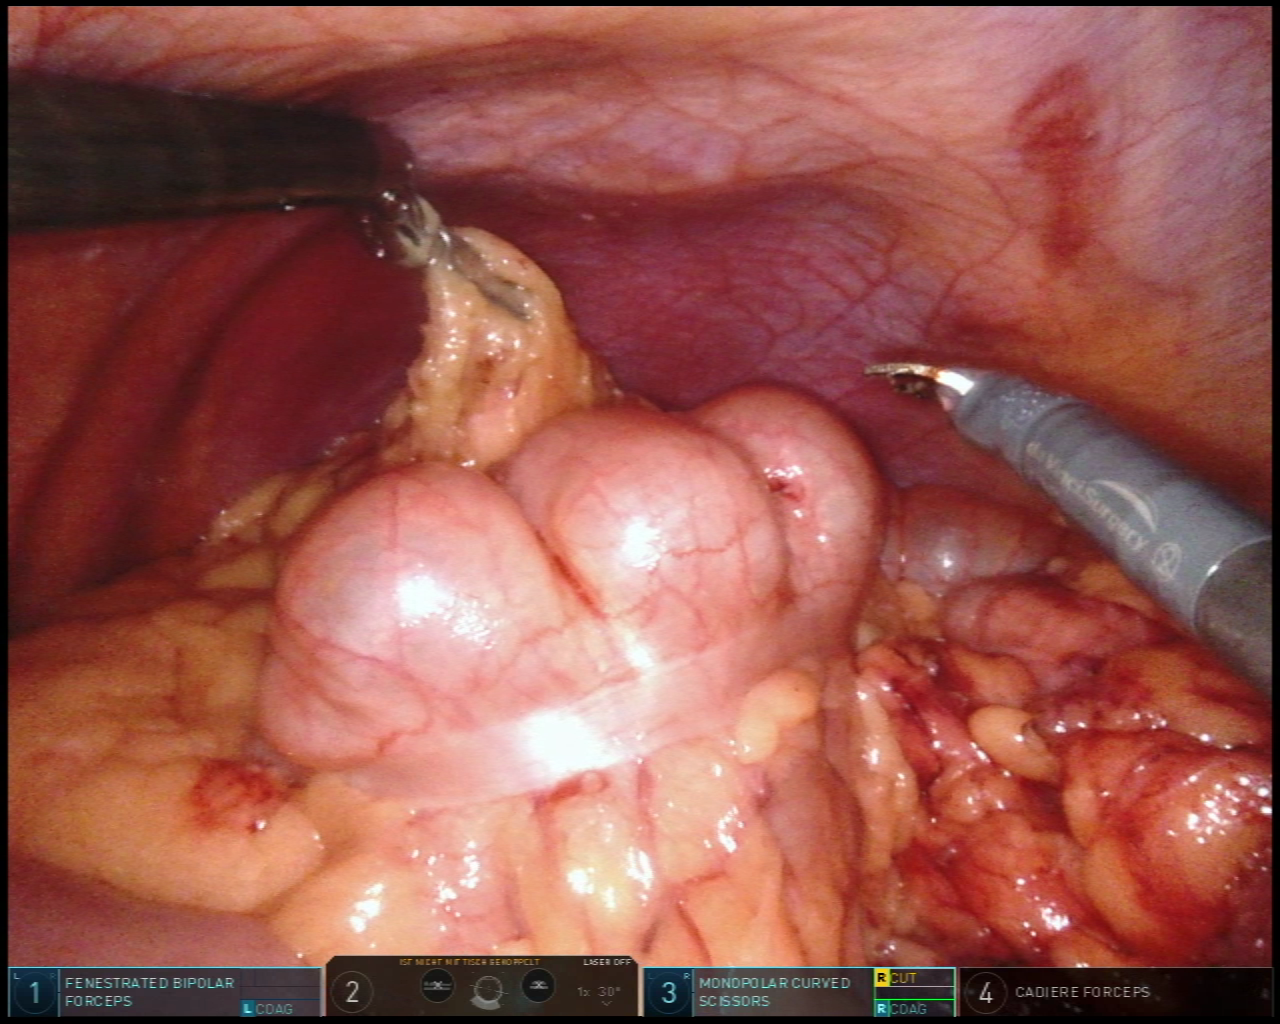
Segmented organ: colon
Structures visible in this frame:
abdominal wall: yes
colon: yes
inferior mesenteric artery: no
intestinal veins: no
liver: no
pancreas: no
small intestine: yes
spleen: no
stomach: no
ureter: no
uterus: no
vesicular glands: no